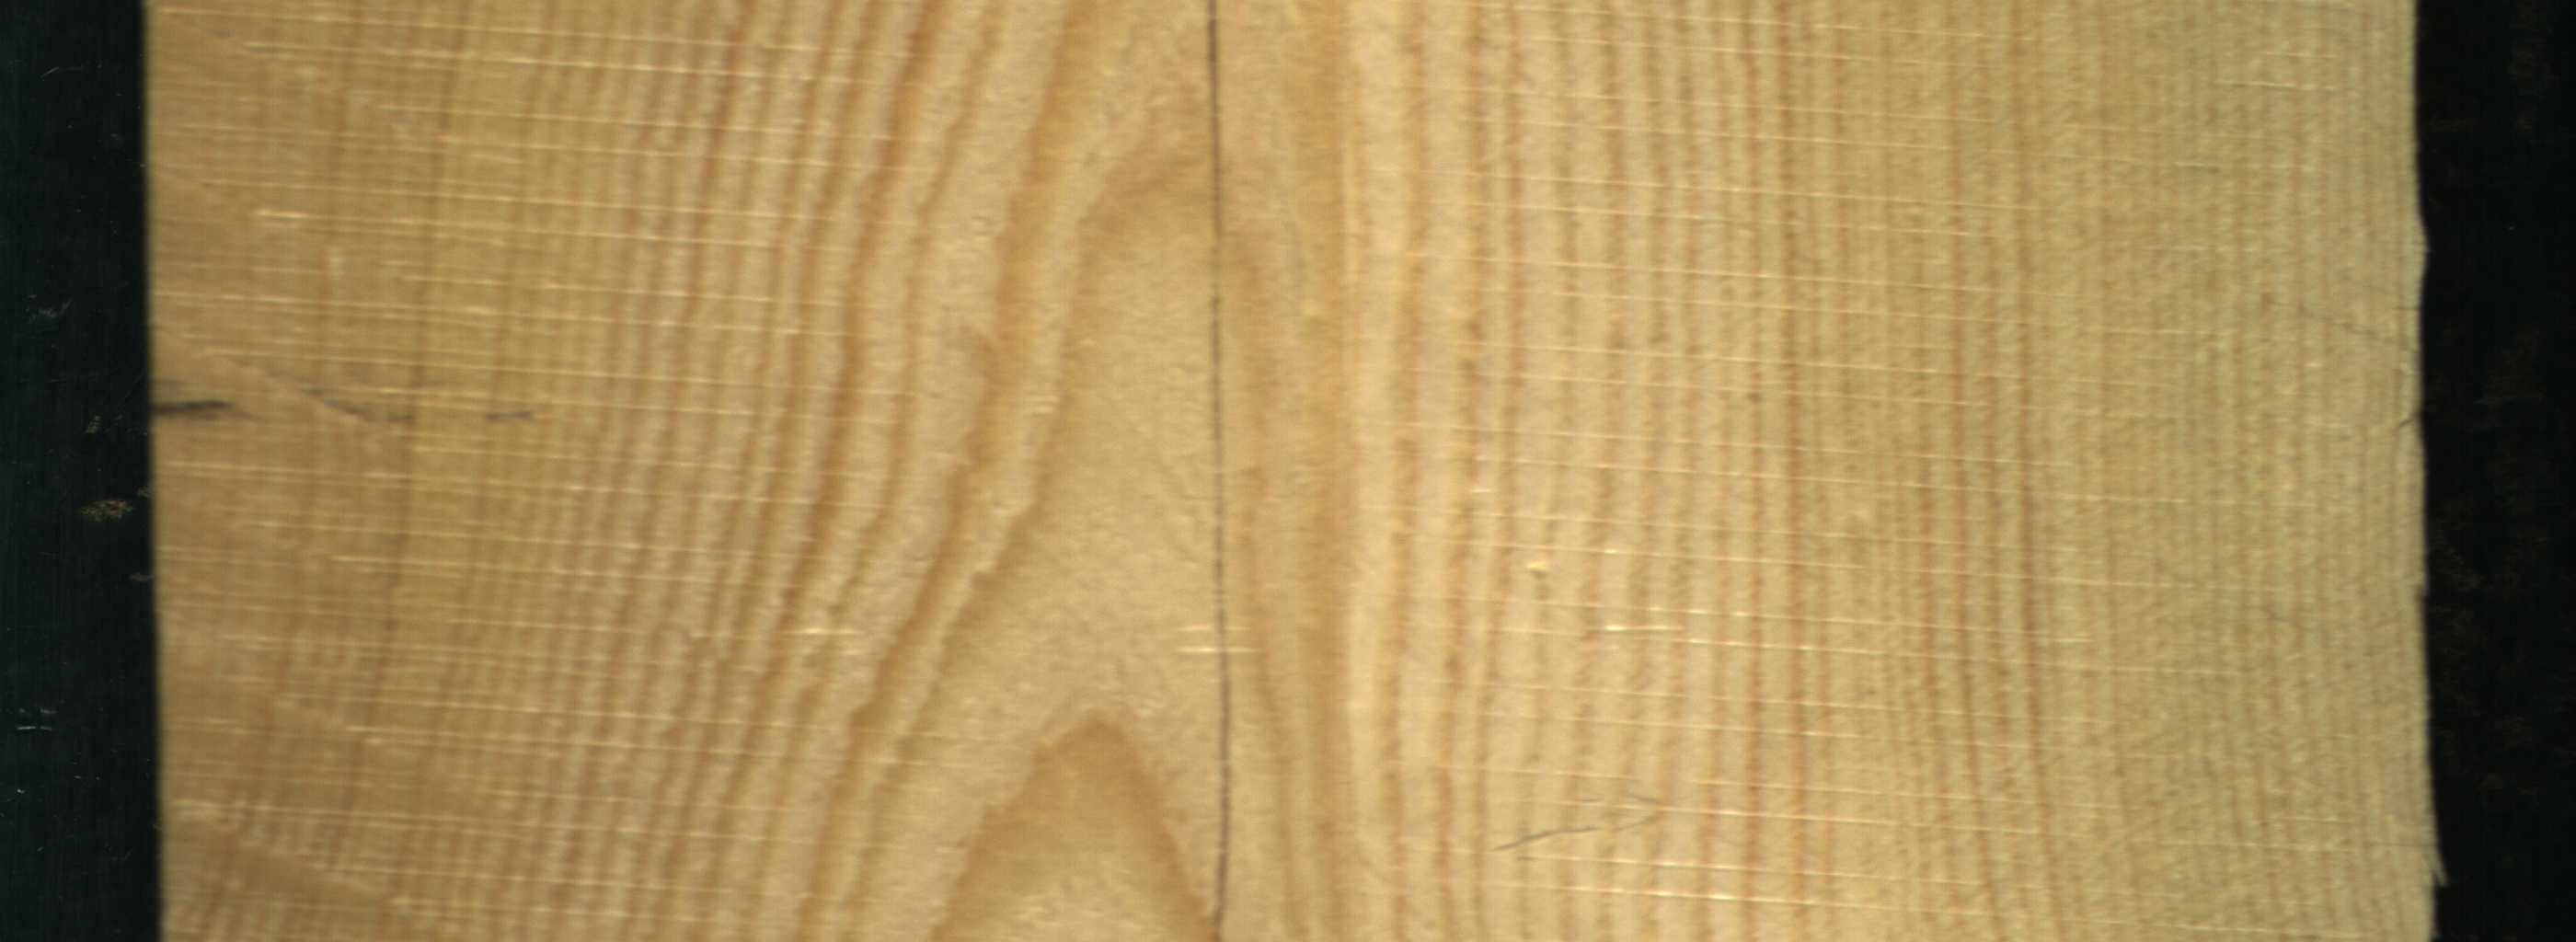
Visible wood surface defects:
Crack